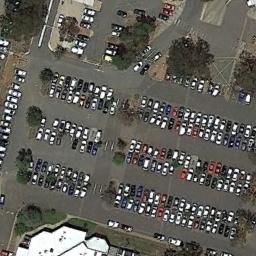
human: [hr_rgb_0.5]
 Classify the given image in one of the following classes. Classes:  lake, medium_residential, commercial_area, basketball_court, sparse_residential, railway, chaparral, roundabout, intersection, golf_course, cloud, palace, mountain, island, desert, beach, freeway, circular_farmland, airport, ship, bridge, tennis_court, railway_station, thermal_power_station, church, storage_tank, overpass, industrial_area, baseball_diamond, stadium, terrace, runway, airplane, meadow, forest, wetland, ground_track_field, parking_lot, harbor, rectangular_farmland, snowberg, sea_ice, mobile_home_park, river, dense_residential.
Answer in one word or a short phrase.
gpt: parking_lot